Interaction volume radius: 5 \u00c5
Interaction volume height: 15 \u00c5
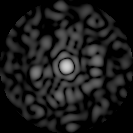
Disorder parameter: 0.8106